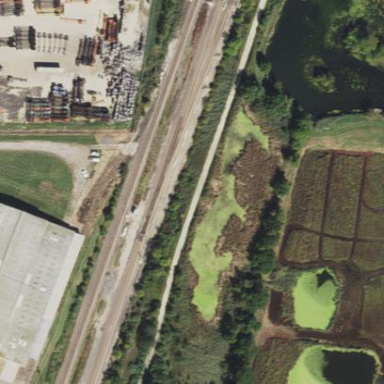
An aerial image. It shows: Railway area.